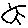
Label: sun